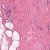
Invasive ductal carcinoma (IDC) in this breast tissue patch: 0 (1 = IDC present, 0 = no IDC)